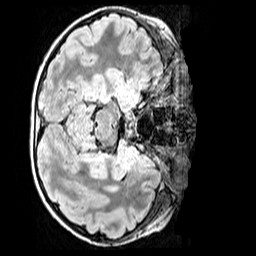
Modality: FLAIR
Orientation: axial
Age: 11
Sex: male
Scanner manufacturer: siemens
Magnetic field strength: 3 T
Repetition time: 5 s
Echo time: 0.388 s